Question: I am developing an add-on for google drive.
As a part of the functionality of this add-on, I would like to incorporate a google vm server that performs some processing on a user's google drive files (i.e. you click on a file through the add-on, send a request with a download link to the server, the server downloads the file, then finally responds to the request with some helpful information about the file). Both the apps script for the add-on and the vm instance are connected to the same google "project."
I am struggling with google's OAuth2.0 system and how I can connect the authorization of the add-on and the vm instance together.
Currently, when users open the add-on for the first time, they are brought to the authorization screen like so .
Once they authorize, my add on has access to all the expected scopes, including read access to google drive files.
Now I want my server to have access to them as well. Unfortunately, I do not understand how to do this.
I have tried simply requesting the url returned from <URL> in python. While the request returns a status code of 200, I cannot seem to get the file to download.
I have also looked into the <URL>. Unfortunately, it appears that I need an entirely new authorization flow to make it work.
Any clarity on this issue would be greatly appreciated. Frankly, I find google's documentation on this matter very scattered and confusing. So, even knowing the right place to look would extremely helpful.
Much Thanks!
I am adding some additional code to help provide some clarity. This is currently how I make a request to my server from the add-on:
'''
var route = http://exampleurl.com/process
var data = {
'oAuthToken': ScriptApp.getOAuthToken(),
'stateToken': ScriptApp.newStateToken().withTimeout(120).createToken(),
'fileId': e.parameters.fileId,
'fileType': e.parameters.fileMimeType
};
var options = {
'method' : 'post',
'payload' : data
};
var response = UrlFetchApp.fetch(route, options);
'''
This code successfully sends information to my vm instance running my server.
Now, I need to authorize the server to download the file specified by 'fileId'.
When developing, I closely followed <URL> to set up OAuth2.0 access to the Drive API. Here are two key routes:
'''
@app.route('/google/login')
@no_cache
def login():
session = OAuth2Session(CLIENT_ID, CLIENT_SECRET,
scope=AUTHORIZATION_SCOPE,
redirect_uri=AUTH_REDIRECT_URI)
uri, state = session.create_authorization_url(AUTHORIZATION_URL)
flask.session[AUTH_STATE_KEY] = state
flask.session.permanent = True
return flask.redirect(uri, code=302)
@app.route('/google/auth')
@no_cache
def google_auth_redirect():
req_state = flask.request.args.get('state', default=None, type=None)
if req_state != flask.session[AUTH_STATE_KEY]:
response = flask.make_response('Invalid state parameter', 401)
return response
session = OAuth2Session(CLIENT_ID, CLIENT_SECRET,
scope=AUTHORIZATION_SCOPE,
state=flask.session[AUTH_STATE_KEY],
redirect_uri=AUTH_REDIRECT_URI)
oauth2_tokens = session.fetch_access_token(
ACCESS_TOKEN_URI,
authorization_response=flask.request.url)
flask.session[AUTH_TOKEN_KEY] = oauth2_tokens
return flask.redirect(BASE_URI, code=302)
'''
Is there a way to plug in the two tokens I generate from the add-on into this Oauth flow? It appears that Google isn't anticipating this setup given that I am required to provide a redirect URL, which wouldn't make much sense in the case of my add-on/server tech stack.
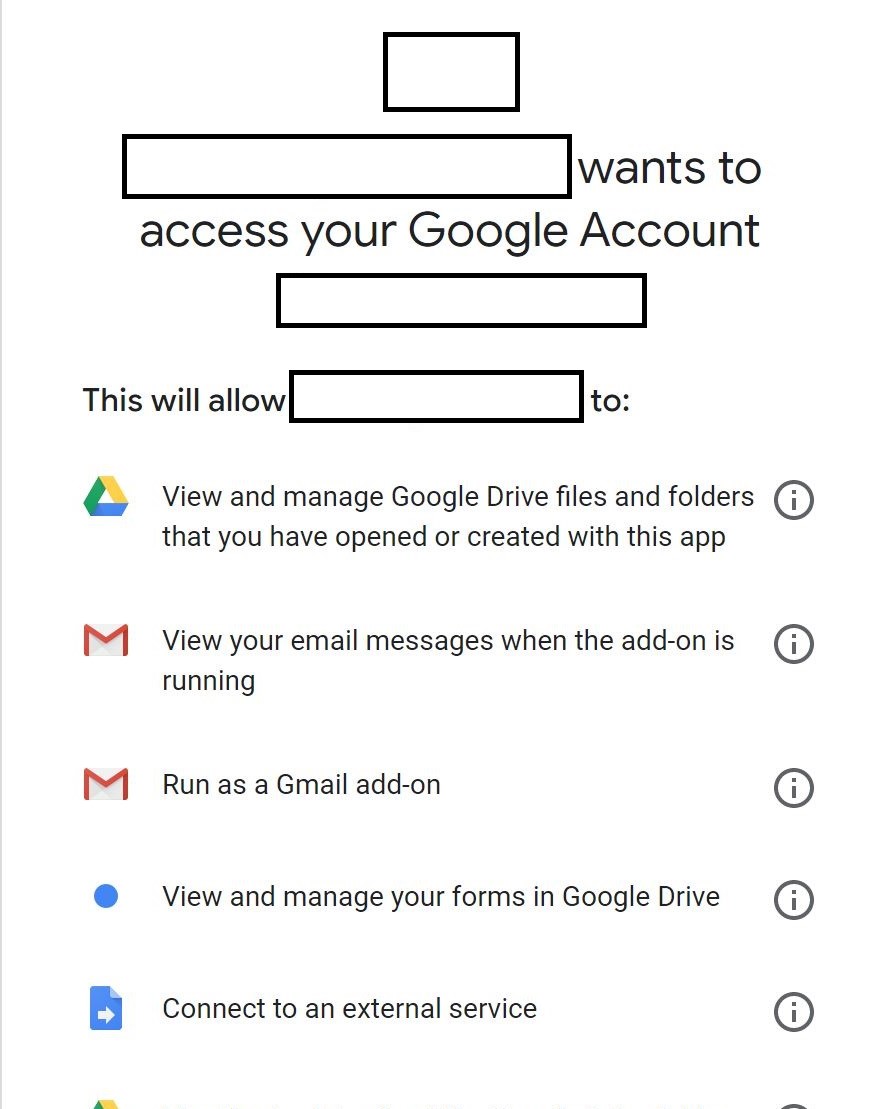
Answer: Currently, you can successfully send the access token from the Apps Script project (retrieved with <URL>, to the flask server.
Since you already got the access token, you don't need to go through all the OAuth process <URL>. Sending the access token through the API request is actually the last step in the OAuth flow.
You just need to use the token to build the service, and the server will be able to access the file.
### Using access token to build service:
'''
from googleapiclient.discovery import build
import google.oauth2.credentials
ACCESS_TOKEN = requestBody['oAuthToken'] # Data coming from Apps Script via UrlFetch
creds = google.oauth2.credentials.Credentials(ACCESS_TOKEN)
drive_service = build('drive', 'v3', credentials=creds) # Build Drive service
'''
### Using Drive service to download files:
After you've build the Drive service to access the API, you can use <URL>.
### Note:
- <URL>
### Reference:
- <URL>